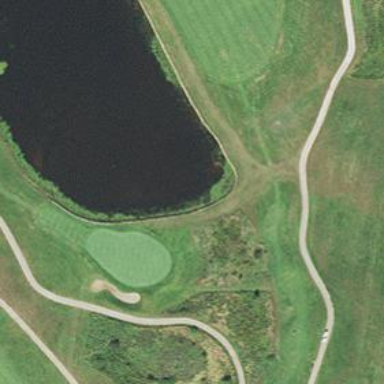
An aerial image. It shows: Golf hole.